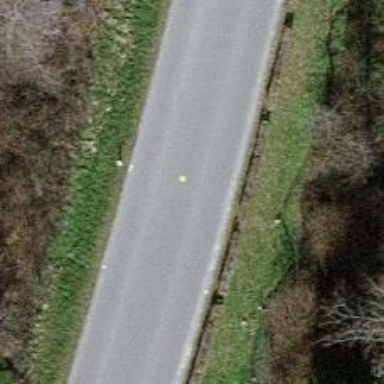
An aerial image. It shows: Tertiary road.